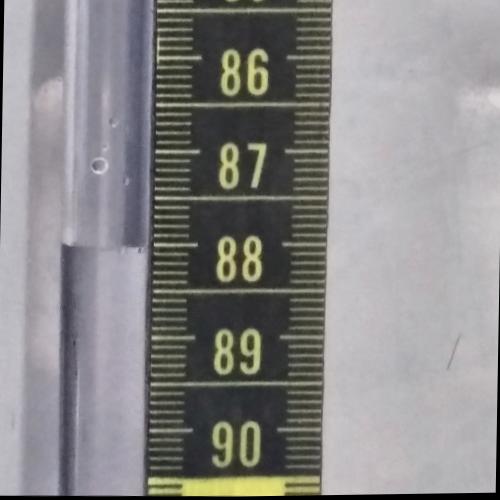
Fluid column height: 88.0 cm